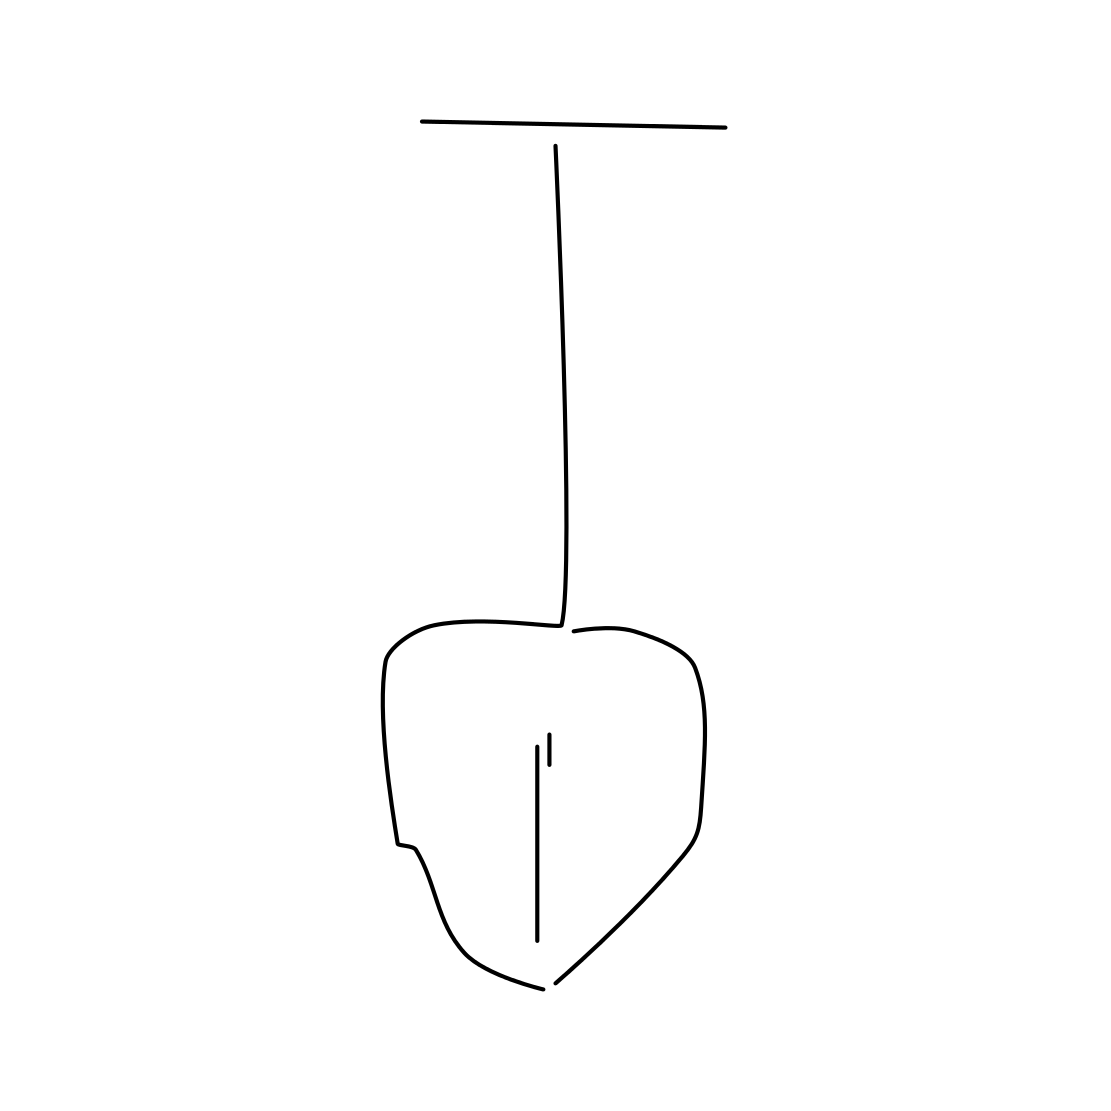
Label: shovel